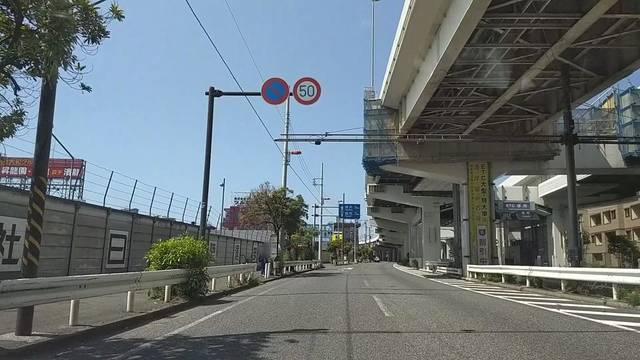
Region: Japan
Coordinates: 35.504, 139.703